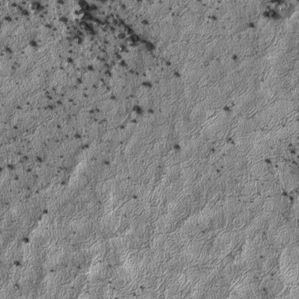
Label: frost